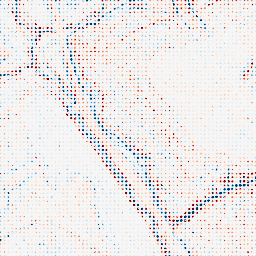
Category: edge_preserving
Decomposition family: anisotropic_diffusion
Decomposition parameters: iterations: 10
kappa: 100
gamma: 0.15
Upsampling method: sinc_blackman
Upsampling parameters: scale: 8
kernel_size: 4
Upsampling scale: 8